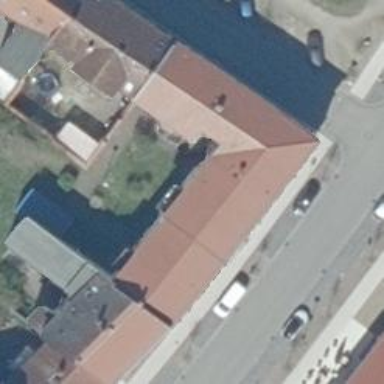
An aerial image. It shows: Bakery.